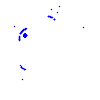
Particle: kaon